Question: Complete code is in the <URL>.
The problem is when zooming mouseovers in the top and bottom chart do not match, i.e. moving circles in the bottom should not go beyond the area that is selected via brushing. I'm updating the moving points as follows:
'''
focus.on "mousemove", () ->
xPos = d3.mouse(this)[0]
updateMovingPoints(xPos)
context.on "mousemove", () ->
xPos = d3.mouse(this)[0]
updateMovingPoints(xPos)
'''

As you see, the bottom mouseovers do not match with top chart, i.e. go beyond zoomed area.
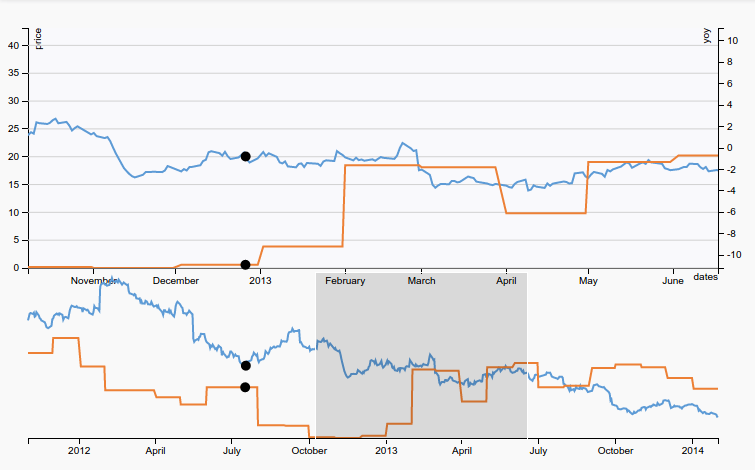
Answer: My solution essentially uses AmeliaBR's suggestion to convert the xPos from one x-scale to the other, which I do using using 'xScale(xScale2.invert(xPos))', and then passing this modified x position to 'updateMovingPoints'
'scale.invert' on a D3 time scale gets back the date from the original data (docs <URL>, which we can promptly re-scale, to convert to an SVG x-coordinate using a different scale
Here's the fiddle: <URL>
First I split the 'updateMovingPoints' function into two 'updateMovingPointsTop' and 'updateMovingPointsbottom', because updating on the bottom (context) chart is always going to be easy, while updating top (focus) is the tricky bit.
'''
updateMovingPointsTop = (xPos) ->
focusLine1 = focus.select(".line1").attr("d", line1(data))
focusLine2 = focus.select(".line2").attr("d", line2(data))
updatePointPosition(xPos, focusLine1, focusCircles[0])
updatePointPosition(xPos, focusLine2, focusCircles[1])
updateMovingPointsBottom = (xPos) ->
contextLine1 = context.select(".line1").attr("d", line3(data))
contextLine2 = context.select(".line2").attr("d", line4(data))
updatePointPosition(xPos, contextLine1, contextCircles[0])
updatePointPosition(xPos, contextLine2, contextCircles[1])
'''
Then, only when mousemoving on the bottom (context), I wanted to do some calculation to find how the bottom 'xPos' should be translated into the top x-scale:
'''
updateMovingPointsTop(calculatexPosTop(xPos))
'''
The 'calculatexPosTop' function itself has some comments to explain. But basically it translates 'xPos' from the bottom x-scale to the top x-scale, and sets to the min \ max of extents of that top scale if it lies outside the bounds. The bounds are calculated from the 'range' when the scale is defined:
'''
# The min and max extents (x coords) of the 'context' (top chart)
xScaleTopRange = xScale.range()
minExtent = xScaleTopRange[0]
maxExtent = xScaleTopRange[1]
'''
And the key 'calculatexPosTop' function looks like this:
'''
# When mousemoving on the bottom chart, calculate where the equivaluent point is on the top chart
calculatexPosTop = (xPos) ->
# The translation of the 'context' x-scale (xScale2) to the 'focus' x-scale (xScale)
# Note that when there's no zooming, xScale and xScale2 are the same so xPosInFocusScale = xPos
xPosInFocusScale = xScale(xScale2.invert(xPos))
# Check if the translated point lies outside the extents of the focus scale's range
if xPosInFocusScale < minExtent
minExtent
else if xPosInFocusScale > maxExtent
maxExtent
else
xPosInFocusScale
'''
I realised I was missing part of the solution: When zoomed in, moving along the top chart was not keeping the points within the brushed area. Fiddle link now updated with this fix.
This involved adding another function 'calculatexPosBottom', very similar to 'calculatexPosTop', but instead of using a 'scale.range' to get the max and min extents, I use 'brush.extent()' in the 'brushed' function to find the 'size' of the brushed area:
'''
# Get the x-limits of the brush
brushExtent = brush.extent()
# Convert using the x-scale to get SVG coordinates
minBrushExtent = xScale2(brushExtent[0])
maxBrushExtent = xScale2(brushExtent[1])
'''
... and then I use the brush min \ max extents like this:
'''
calculatexPosBottom = (xPos) ->
xPosInContextScale = xScale2(xScale.invert(xPos))
# Check if there is no brushed area (ie the extent is [0, 0])
# The brush extent is defined in the 'brushed' function
if minBrushExtent == maxBrushExtent
# If there is no brush, just use the same points on both scales
xPos
else if xPosInContextScale < minBrushExtent
minBrushExtent
else if xPosInContextScale > maxBrushExtent
maxBrushExtent
...
'''